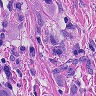
Metastatic tissue present: yes